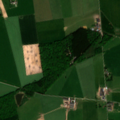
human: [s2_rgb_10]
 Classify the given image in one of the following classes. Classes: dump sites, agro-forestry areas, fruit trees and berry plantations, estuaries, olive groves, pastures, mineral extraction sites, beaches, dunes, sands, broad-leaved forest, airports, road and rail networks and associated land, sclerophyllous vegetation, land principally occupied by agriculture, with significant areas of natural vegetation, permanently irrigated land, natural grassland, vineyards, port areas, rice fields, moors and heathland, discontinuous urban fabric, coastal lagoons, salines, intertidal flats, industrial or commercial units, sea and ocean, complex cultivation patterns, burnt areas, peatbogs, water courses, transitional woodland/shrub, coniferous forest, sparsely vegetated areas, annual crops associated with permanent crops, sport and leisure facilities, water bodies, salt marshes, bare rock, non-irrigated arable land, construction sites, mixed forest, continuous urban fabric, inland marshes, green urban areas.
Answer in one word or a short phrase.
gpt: non-irrigated arable land, pastures, complex cultivation patterns, land principally occupied by agriculture, with significant areas of natural vegetation